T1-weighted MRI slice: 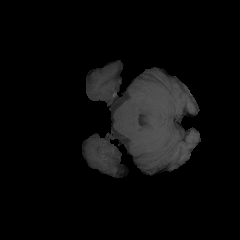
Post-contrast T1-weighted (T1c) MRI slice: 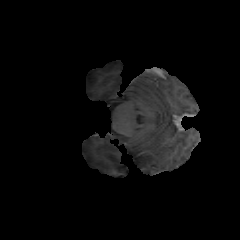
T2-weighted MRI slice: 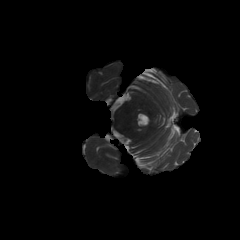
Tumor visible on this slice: no